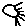
Label: sun